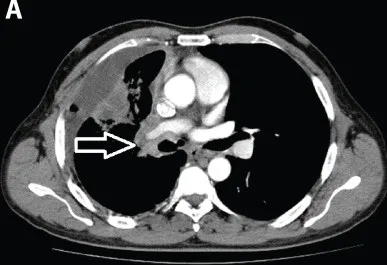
A (arrow) - Axial computed tomography images showing right hilar nodal complex.
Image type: radiology (ct)